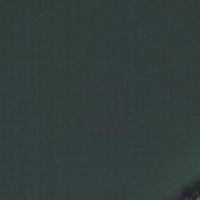
EUNIS habitat code: 14
Species observed at this site:
Saxifraga rotundifolia